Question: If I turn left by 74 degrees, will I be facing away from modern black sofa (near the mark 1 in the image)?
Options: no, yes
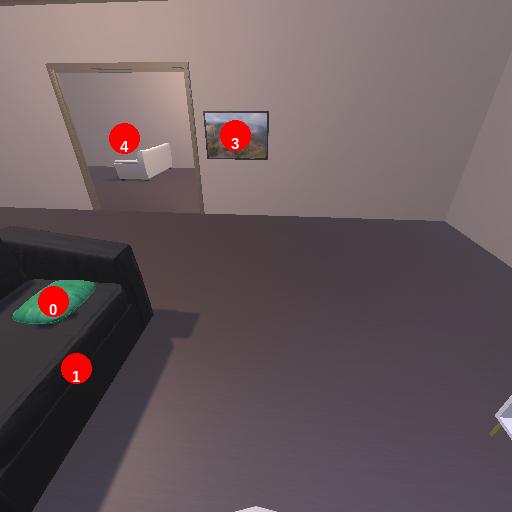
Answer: no